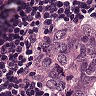
Metastatic tissue present: yes